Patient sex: F
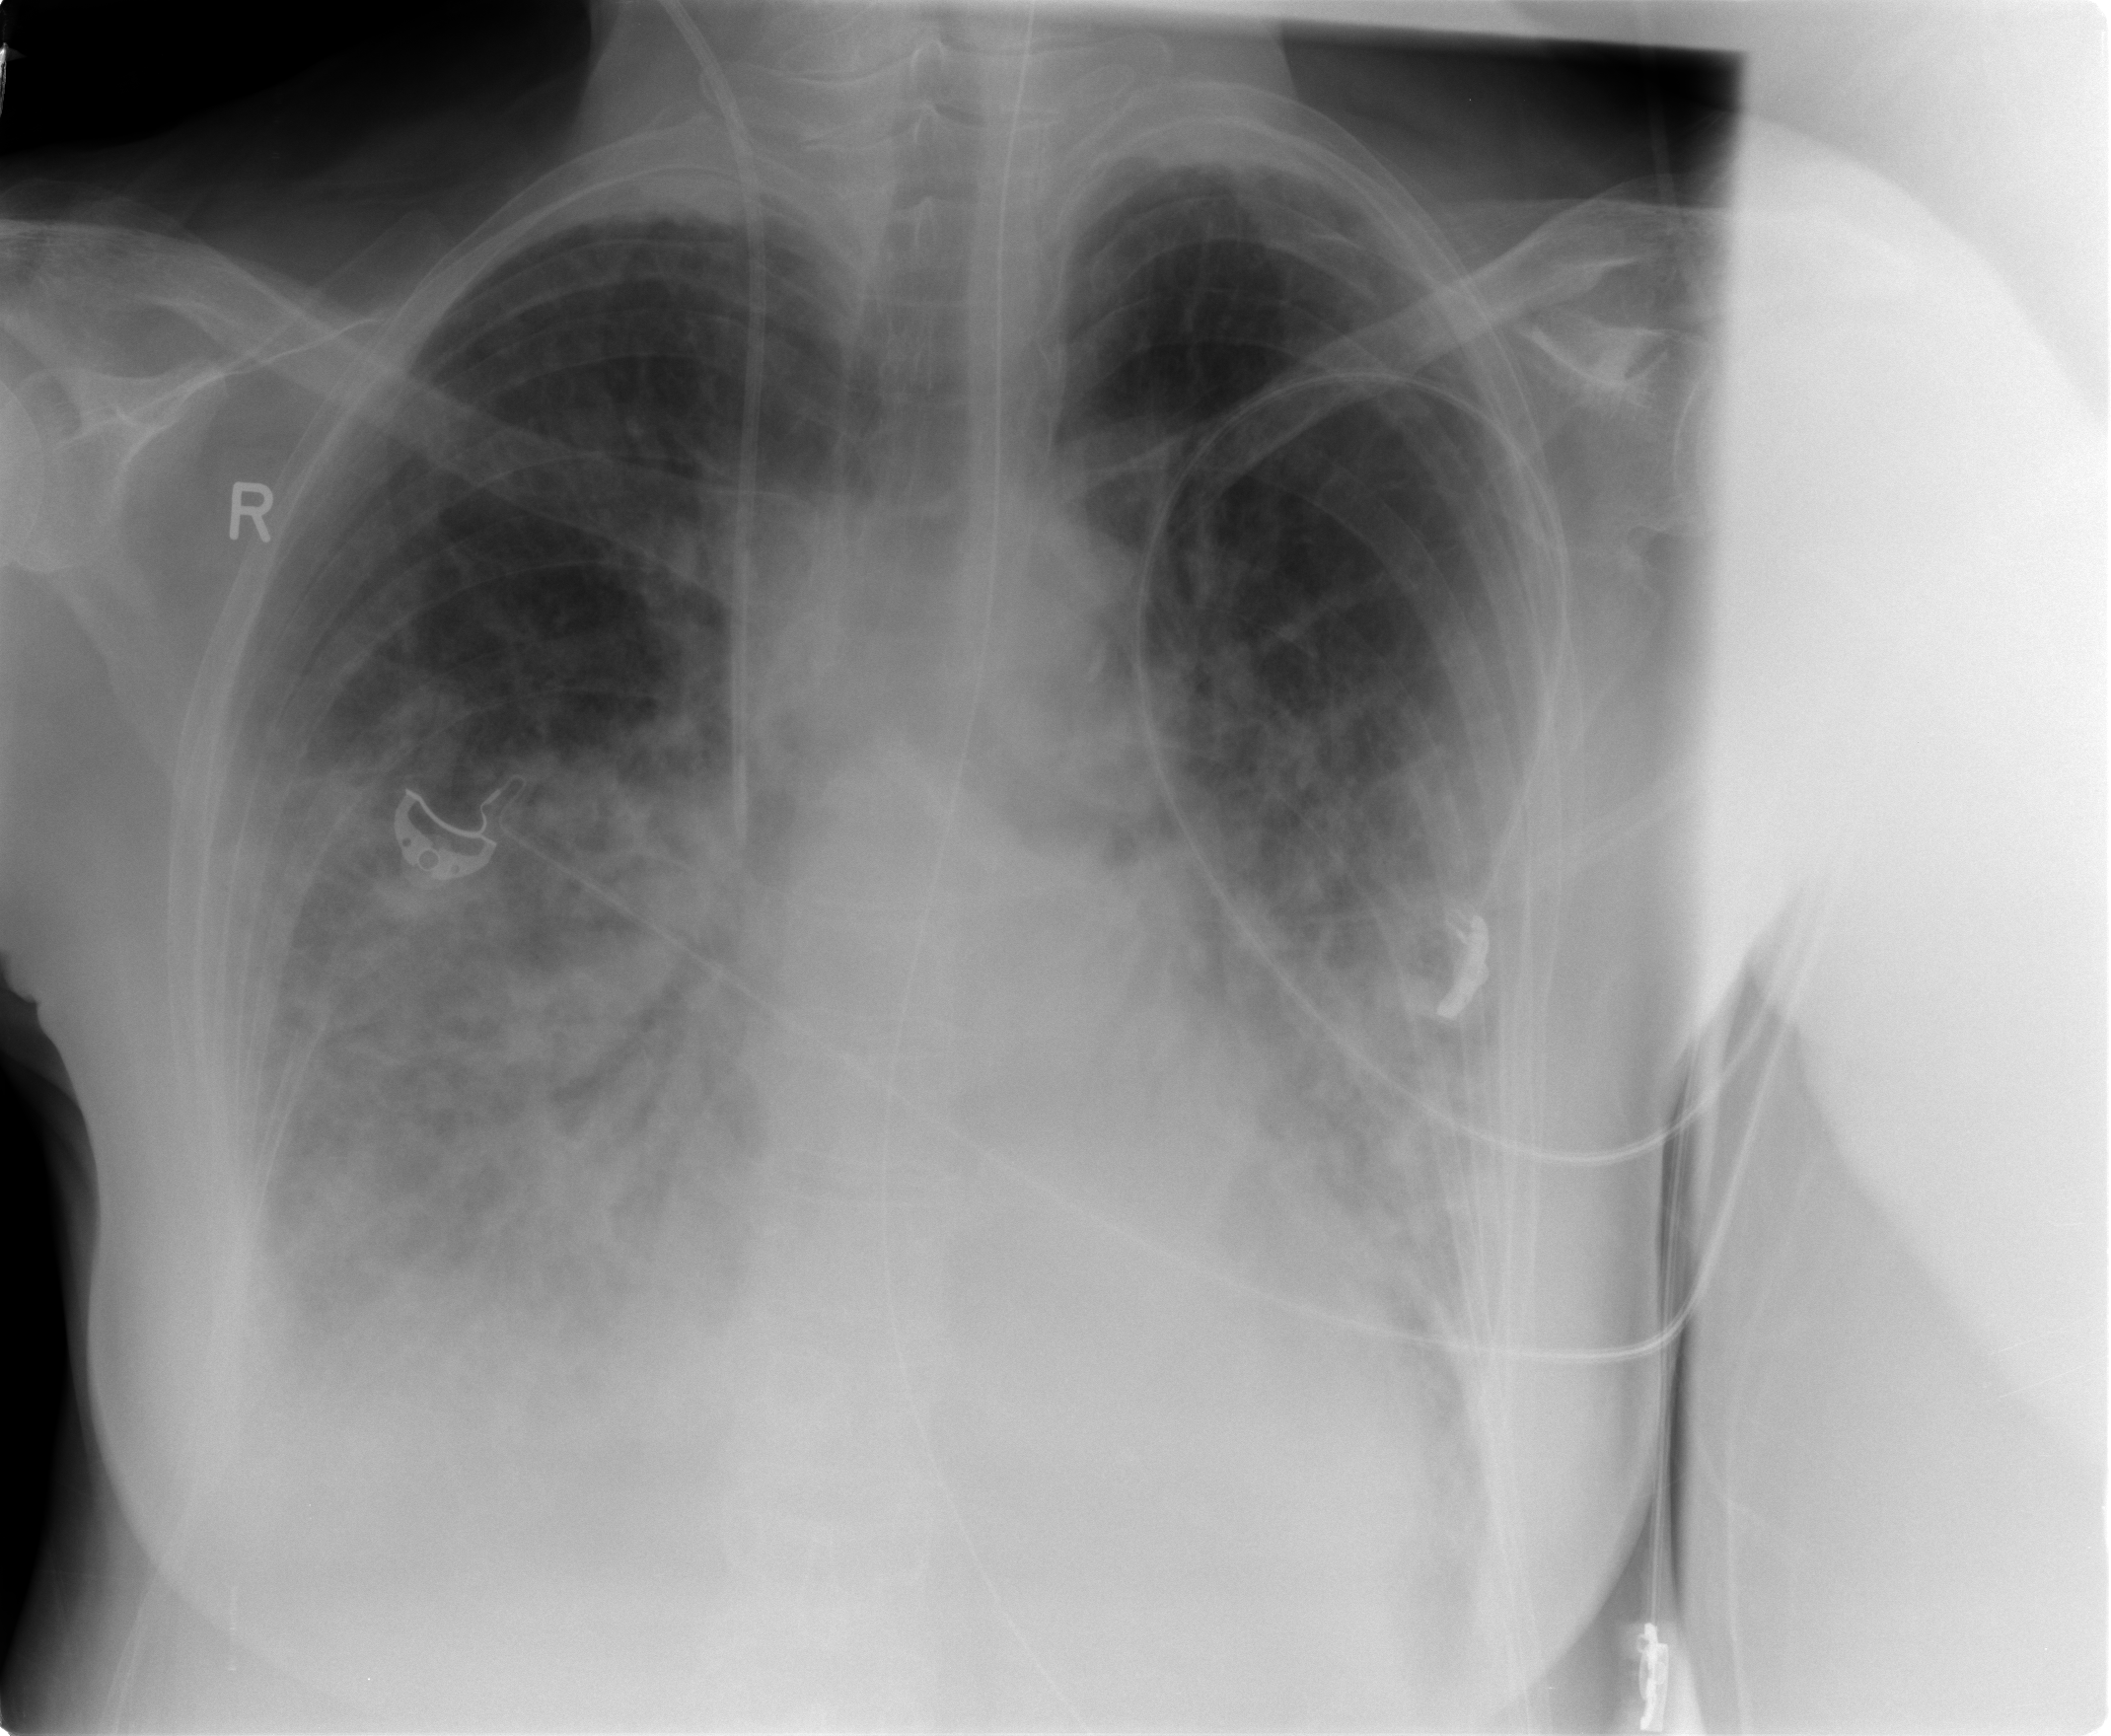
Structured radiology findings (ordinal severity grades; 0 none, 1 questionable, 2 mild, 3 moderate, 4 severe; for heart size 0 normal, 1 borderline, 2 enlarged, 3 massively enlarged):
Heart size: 0
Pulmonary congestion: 1
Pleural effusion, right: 2
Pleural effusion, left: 2
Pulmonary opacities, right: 3
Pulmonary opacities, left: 3
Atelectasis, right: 3
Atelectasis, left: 2